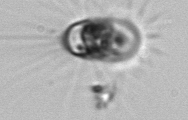
Label: Corethron_hystrix